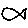
Label: fish